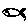
Label: fish